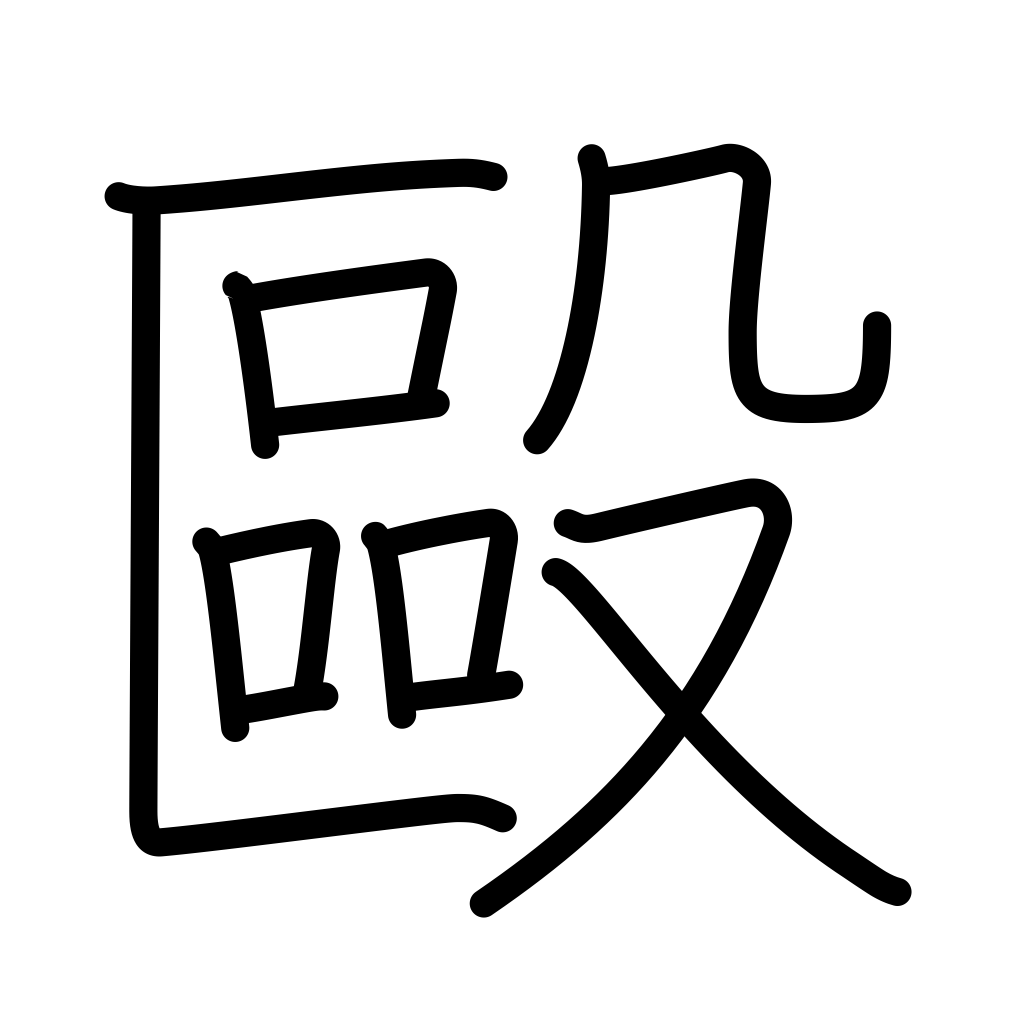
Meaning: beat, fight with fists, hit, to strike, brawl